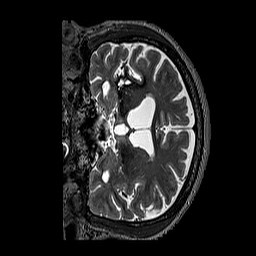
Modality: T2w
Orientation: coronal
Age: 51
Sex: female
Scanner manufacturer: siemens
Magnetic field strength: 3 T
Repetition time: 3.2 s
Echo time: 0.567 s